Describe the contrast between these two images.
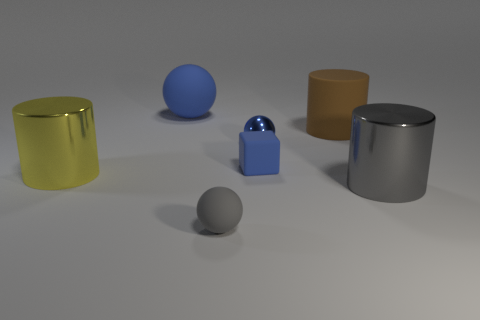
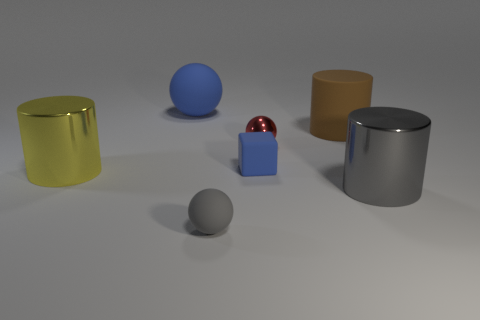
the metal sphere changed to red
the blue metallic object became red
the metallic sphere changed to red
the small blue ball turned red
the blue shiny object turned red
the tiny blue metal sphere in front of the matte cylinder turned red
the small blue metallic ball on the right side of the block became red
the small blue metal sphere in front of the large ball changed to red
the tiny blue shiny sphere that is behind the gray metal object turned red